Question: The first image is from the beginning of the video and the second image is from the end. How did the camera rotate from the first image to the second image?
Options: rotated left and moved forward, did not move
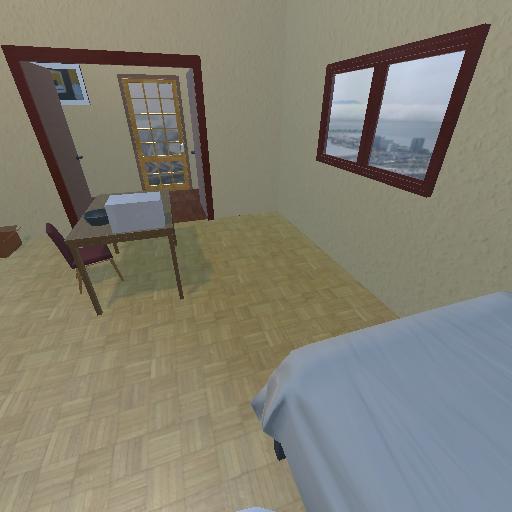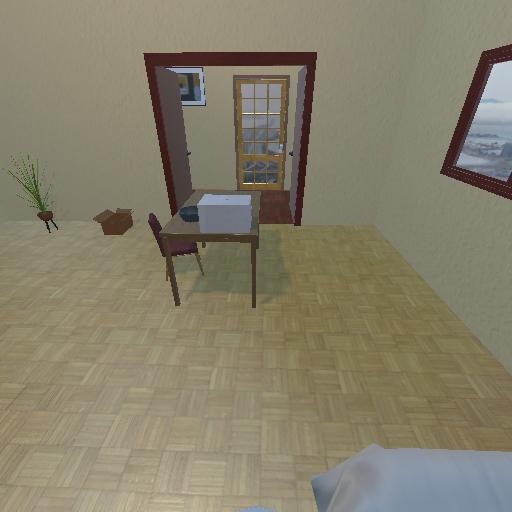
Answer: rotated left and moved forward